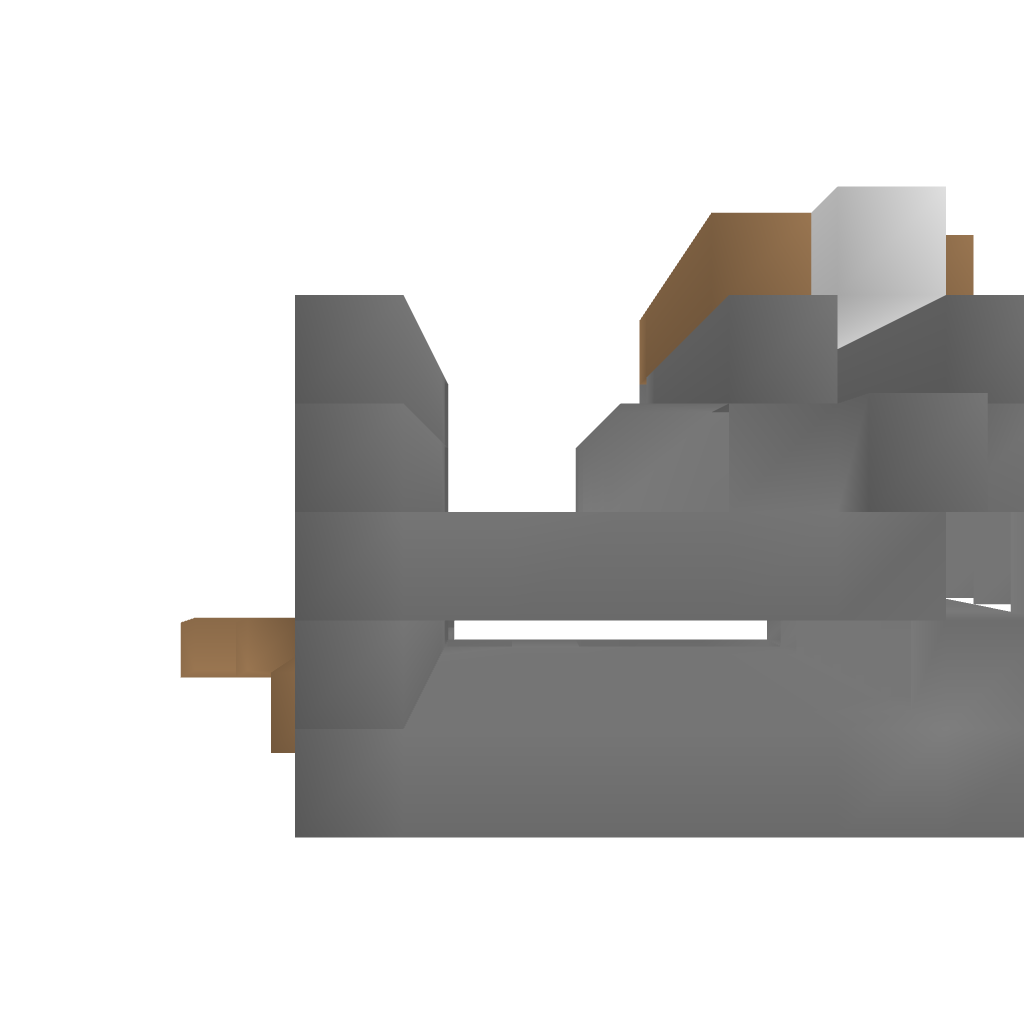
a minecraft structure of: Potion brewer bad low quality